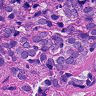
Metastatic tissue present: yes